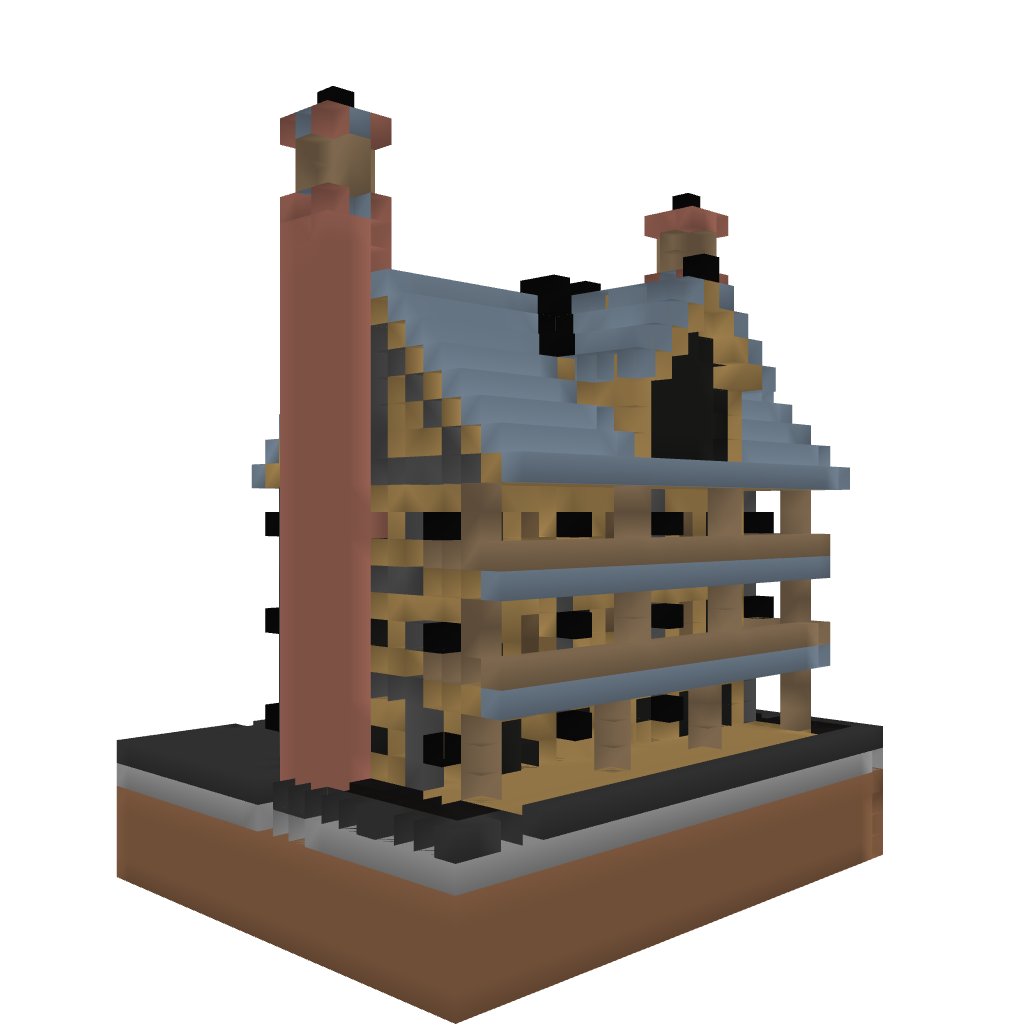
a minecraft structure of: Four Room Inn